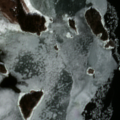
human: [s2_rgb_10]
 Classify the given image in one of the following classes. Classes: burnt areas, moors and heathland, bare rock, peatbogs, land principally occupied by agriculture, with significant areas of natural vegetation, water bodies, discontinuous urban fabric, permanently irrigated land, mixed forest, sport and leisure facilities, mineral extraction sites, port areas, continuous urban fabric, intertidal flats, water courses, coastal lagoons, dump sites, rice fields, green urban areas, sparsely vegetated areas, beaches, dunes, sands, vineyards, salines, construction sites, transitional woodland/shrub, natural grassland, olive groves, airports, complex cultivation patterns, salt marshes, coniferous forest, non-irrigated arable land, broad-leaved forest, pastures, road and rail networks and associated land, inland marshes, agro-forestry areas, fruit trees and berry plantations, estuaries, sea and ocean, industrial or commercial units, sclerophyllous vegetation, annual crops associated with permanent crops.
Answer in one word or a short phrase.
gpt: coniferous forest, sea and ocean